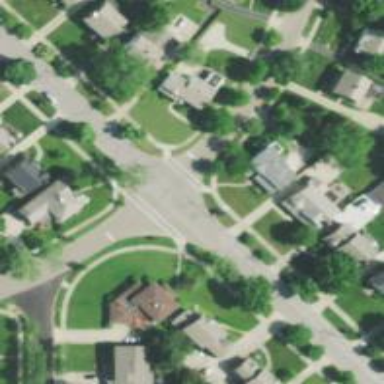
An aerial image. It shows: Residential road.